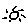
Label: sun